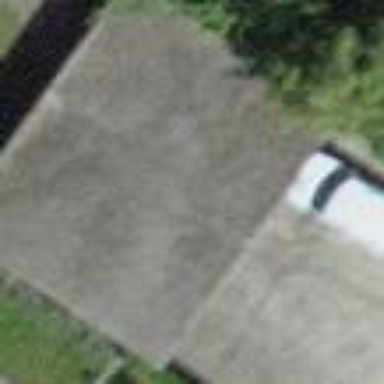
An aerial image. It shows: Group of garages.